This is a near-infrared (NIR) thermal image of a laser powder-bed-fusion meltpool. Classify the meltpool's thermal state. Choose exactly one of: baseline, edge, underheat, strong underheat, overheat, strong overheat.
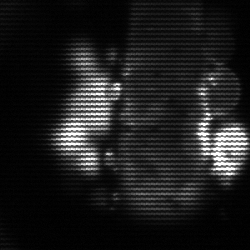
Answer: strong underheat